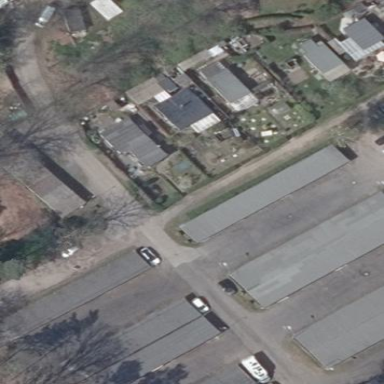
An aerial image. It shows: Group of garages.